Field crop: tomato
Growth stage: 1
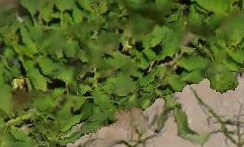
Species: tomato